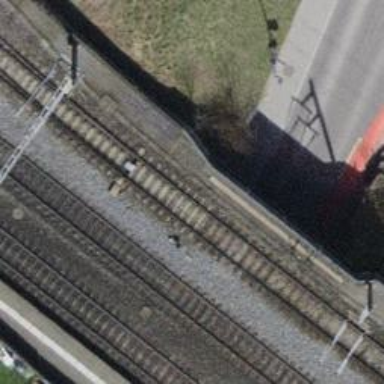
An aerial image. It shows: Railway bridge with electrified contact lines. It is siding with one track.